Field crop: maize
Growth stage: 1
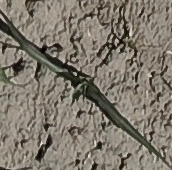
Species: sorghum